Question: I'm using GridBagLayout and I want to position my JLabel and textfield on the top left corner of my JPanel. I know this question might probably be a duplicate but I couldn't find one that could explain why my code ended up centered.
'''
JLabel user = new JLabel(ss[0]);
JLabel av = new JLabel(ss[1]);
JTextField ufield = new JTextField("");
user.setBorder(BorderFactory.createLineBorder(Color.black));
av.setBorder(BorderFactory.createLineBorder(Color.black));
ufield.setBorder(BorderFactory.createLineBorder(Color.black));
//User Label
c.anchor = GridBagConstraints.NORTHWEST;
c.gridx = 0;
c.gridy = 0;
c.weightx = 1;
c.insets = new Insets(2, 0, 0, 2);
p.add(user, c);
//User TextField
c.fill = GridBagConstraints.BOTH;
c.gridx = 1;
c.gridy = 0;
c.gridwidth = 5;
c.gridheight = 1;
c.weightx = 2;
c.insets = new Insets(5, 1, 1, 5);
p.add(ufield, c);
//Available Label
c.fill = GridBagConstraints.NORTHWEST;
c.gridx = 0;
c.gridy = 1;
c.gridwidth = 1;
c.gridheight = 1;
c.weightx = 1;
c.insets = new Insets(5, 1, 1, 5);
p.add(av, c);
f.repaint();
f.revalidate();
'''
This ends up looking like this :

I want it to be near the top instead of at the center
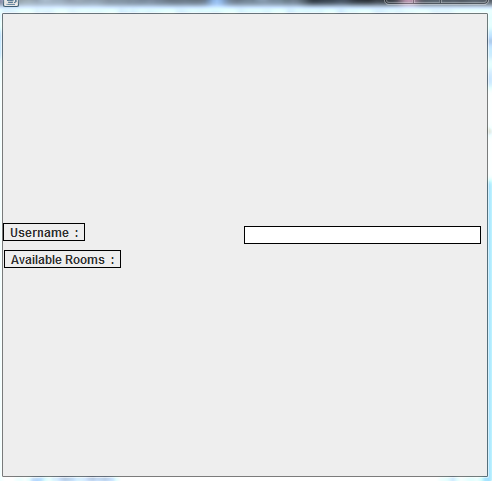
Answer: The JLabel and textfield are in fact aligned at the top left of the JPanel, however, the JPanel is not at the top left of the JFrame (which I'm guessing is the variable f), therefore overall it appears centered rather than on the top left.
You have to control the layout of the JFrame when you add the JPanel to it. You could do it using a 'BorderLayout' like:
'''
f.getContentPane().setLayout(new BorderLayout());
f.add(p, BorderLayout.PAGE_START);
'''